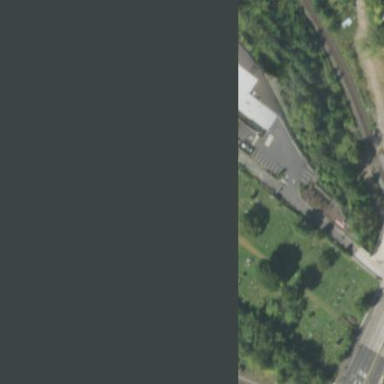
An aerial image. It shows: Cemetery.